Question: I want to animate a widget like this gif. i have tried to animate the elevation but didn't work as expected. also tried transform widget.

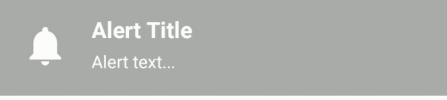
Answer: In case you need the code , I made an example :
'''
class AnimatedSample extends StatefulWidget {
@override
_AnimatedSampleState createState() => _AnimatedSampleState();
}
class _AnimatedSampleState extends State<AnimatedSample>
with SingleTickerProviderStateMixin {
AnimationController _controller;
@override
void initState() {
super.initState();
_controller = AnimationController(
vsync: this,
lowerBound: 0.8,
upperBound: 1.2,
duration: Duration(seconds: 1));
_controller.repeat(reverse: true);
}
@override
void dispose() {
super.dispose();
_controller.dispose();
}
@override
Widget build(BuildContext context) {
return Scaffold(
body: Center(
child: Container(
margin: EdgeInsets.all(10),
height: 100,
color: Colors.grey[400],
child: Row(children: [
SizedBox(
width: 20,
),
AnimatedBuilder(
animation: _controller,
child: Icon(
Icons.notifications,
size: 35,
color: Colors.white,
),
builder: (context, widget) =>
Transform.scale(scale: _controller.value, child: widget),
),
SizedBox(
width: 20,
),
Expanded(
child: Column(
mainAxisAlignment: MainAxisAlignment.center,
crossAxisAlignment: CrossAxisAlignment.stretch,
children: [
Text(
"Alert title",
style: TextStyle(
color: Colors.white,
fontSize: 23,
fontWeight: FontWeight.w600),
),
Text(
"Alert text...",
style: TextStyle(color: Colors.white, fontSize: 17),
),
]),
)
]),
),
),
);
}
}
'''